RGB frame:
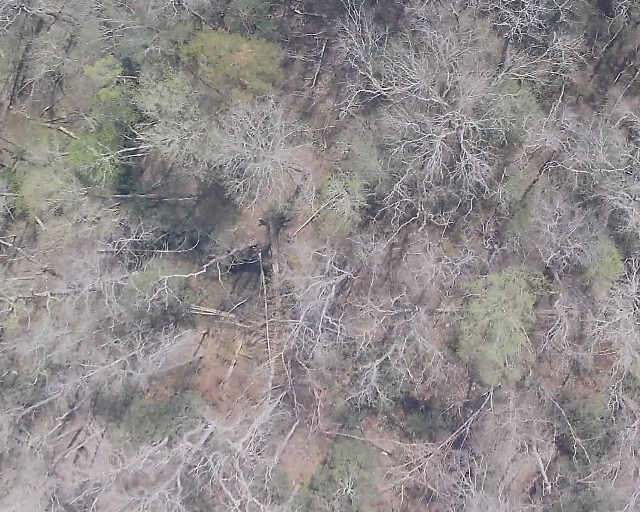
Thermal frame:
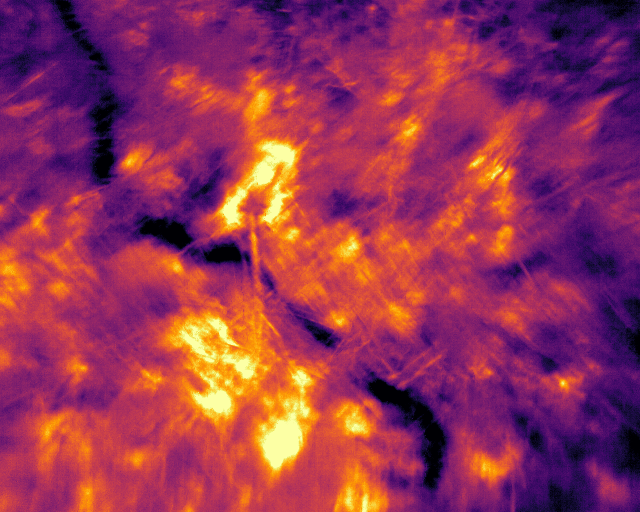
Captured: 2026-02-26 03:42:22
Pixels at or above 80 °C: 0 (fraction of frame: 0)